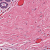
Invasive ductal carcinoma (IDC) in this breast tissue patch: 0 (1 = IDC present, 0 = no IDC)